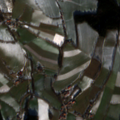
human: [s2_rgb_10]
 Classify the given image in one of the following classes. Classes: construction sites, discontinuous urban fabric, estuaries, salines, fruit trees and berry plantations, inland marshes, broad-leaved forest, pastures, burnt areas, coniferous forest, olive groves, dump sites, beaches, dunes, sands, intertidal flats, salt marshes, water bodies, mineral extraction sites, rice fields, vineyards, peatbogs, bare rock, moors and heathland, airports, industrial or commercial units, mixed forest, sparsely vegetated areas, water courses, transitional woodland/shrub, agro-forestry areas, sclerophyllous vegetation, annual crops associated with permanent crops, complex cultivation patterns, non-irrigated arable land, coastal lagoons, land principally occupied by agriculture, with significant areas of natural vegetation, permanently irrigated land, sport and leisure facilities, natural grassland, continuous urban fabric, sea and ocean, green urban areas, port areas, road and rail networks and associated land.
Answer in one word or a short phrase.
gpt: non-irrigated arable land, mixed forest